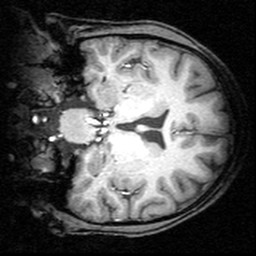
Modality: T1w
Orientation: coronal
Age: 20
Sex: female